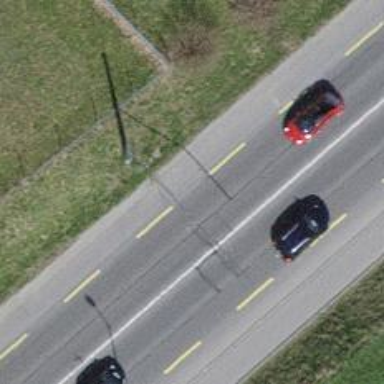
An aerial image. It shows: Primary highway with asphalt surface and designated cycle lane. There are trolley wires present along the road.